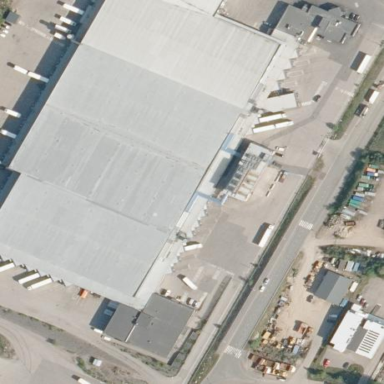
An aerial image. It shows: Industrial building.